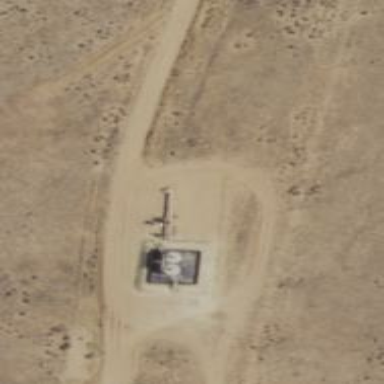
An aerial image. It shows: Storage tank with man-made structure.